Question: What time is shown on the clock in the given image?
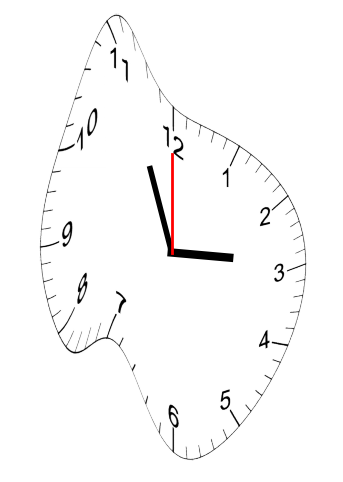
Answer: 02:56:00